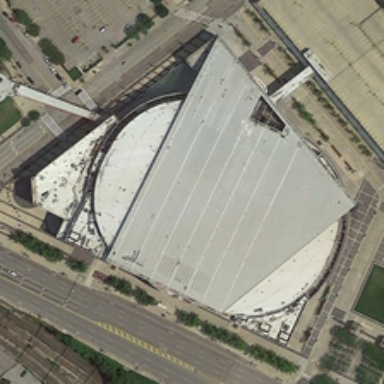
A large center building is between a road and an empty parking lot .